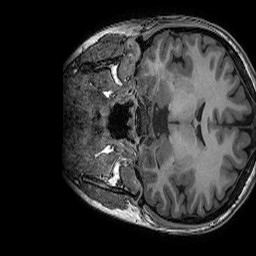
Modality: T1w
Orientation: coronal
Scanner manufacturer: ge
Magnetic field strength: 3 T
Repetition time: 0.008156 s
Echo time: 0.00318 s